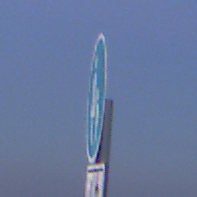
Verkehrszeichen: Gehweg
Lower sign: RichtungsangabeDurchPfeile8
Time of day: SunriseSunset
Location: Outdoor (Nature)
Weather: Clear
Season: NotSpecified
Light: Natural